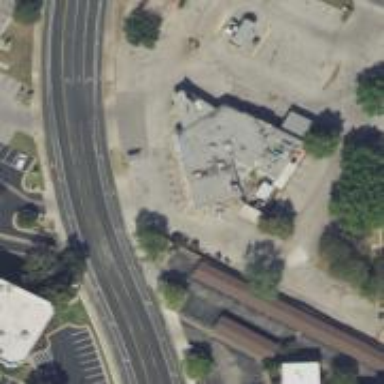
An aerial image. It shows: Convenience shop.